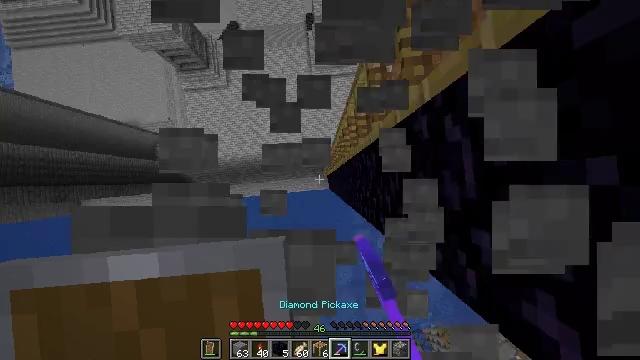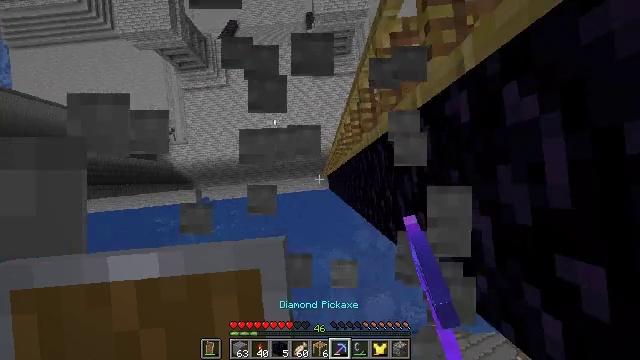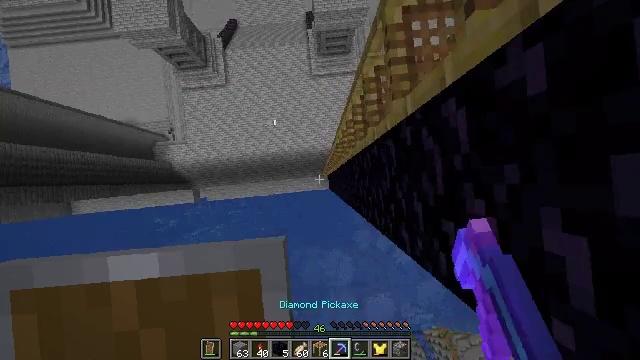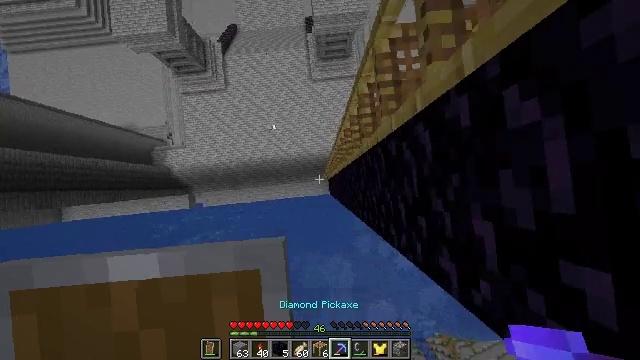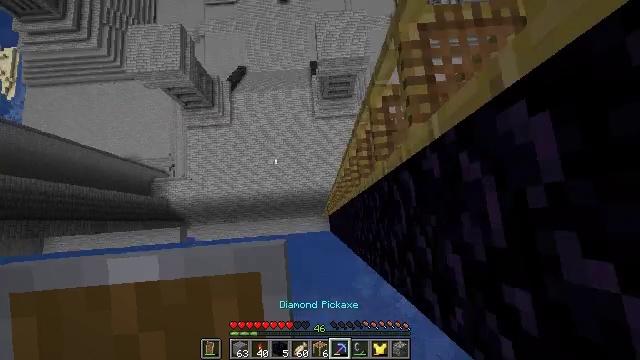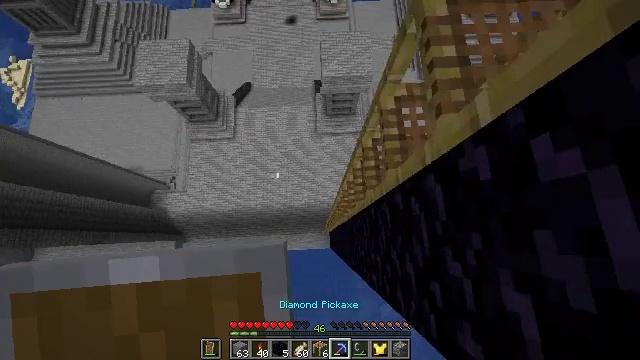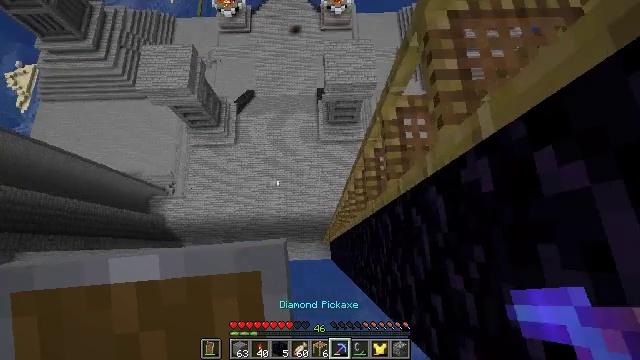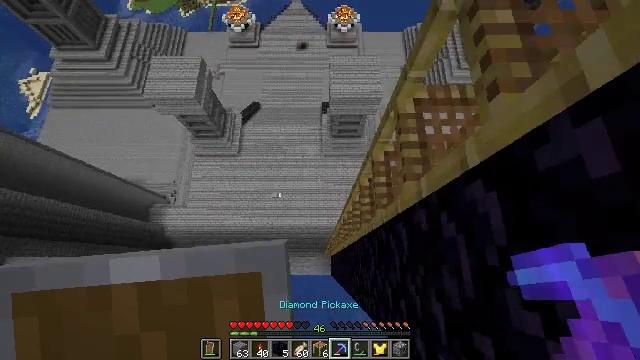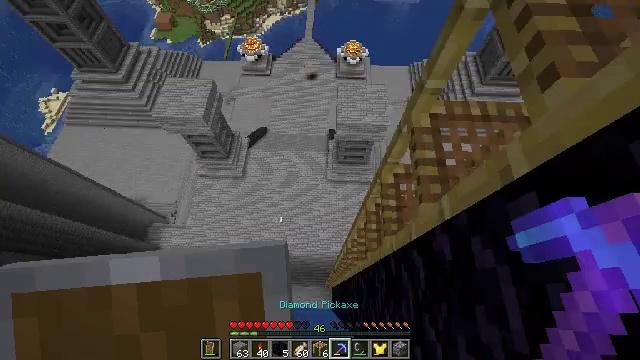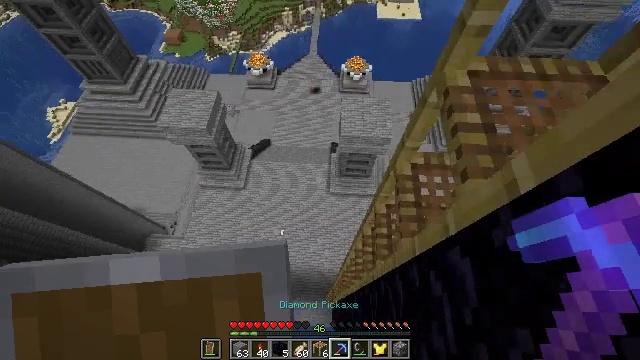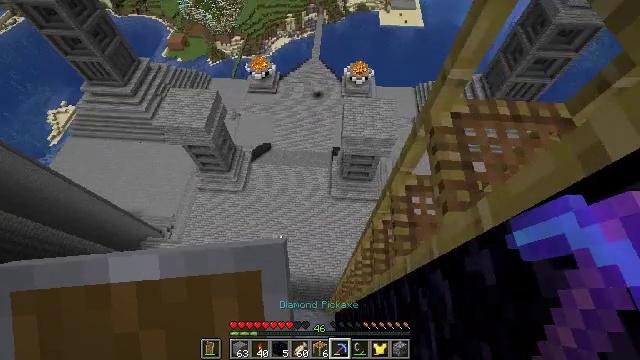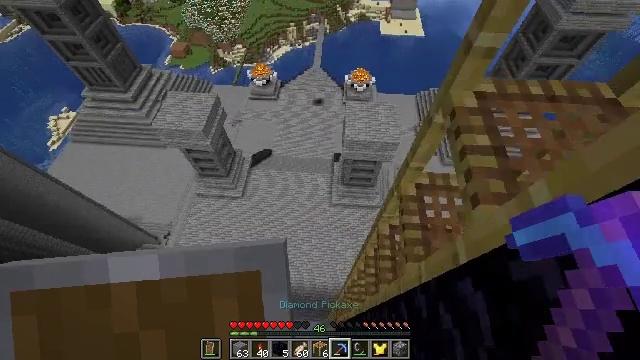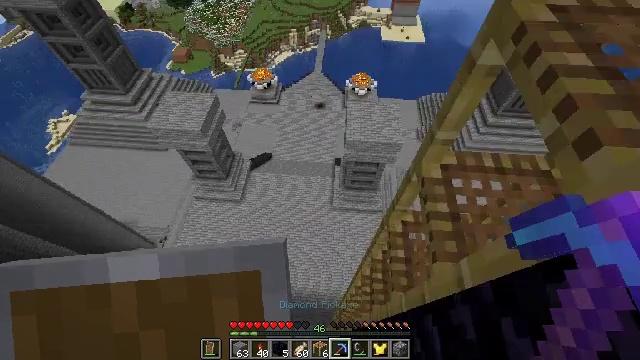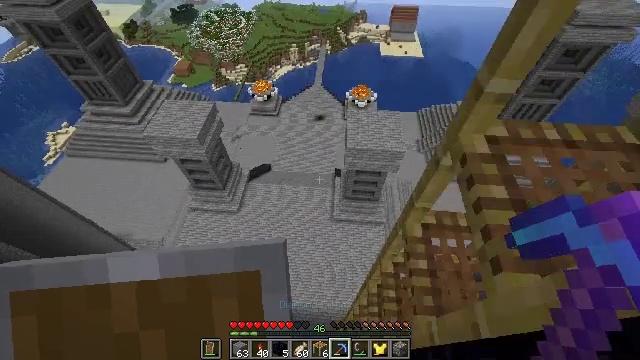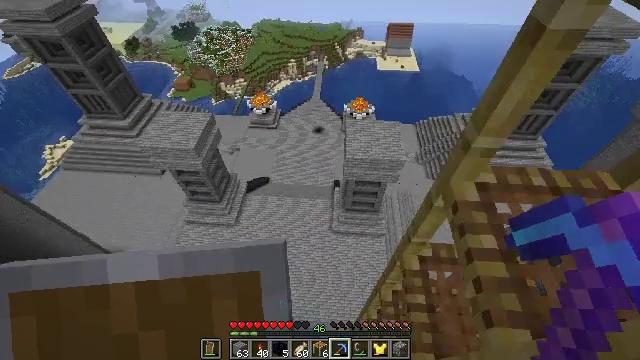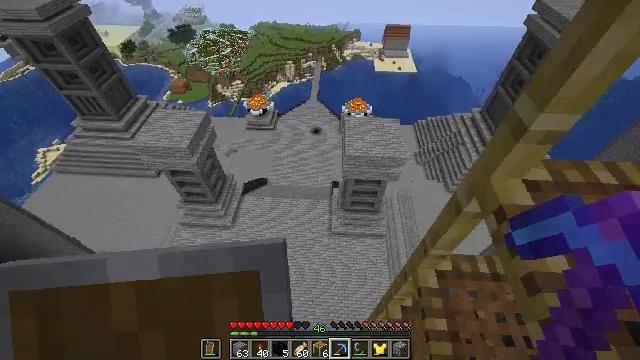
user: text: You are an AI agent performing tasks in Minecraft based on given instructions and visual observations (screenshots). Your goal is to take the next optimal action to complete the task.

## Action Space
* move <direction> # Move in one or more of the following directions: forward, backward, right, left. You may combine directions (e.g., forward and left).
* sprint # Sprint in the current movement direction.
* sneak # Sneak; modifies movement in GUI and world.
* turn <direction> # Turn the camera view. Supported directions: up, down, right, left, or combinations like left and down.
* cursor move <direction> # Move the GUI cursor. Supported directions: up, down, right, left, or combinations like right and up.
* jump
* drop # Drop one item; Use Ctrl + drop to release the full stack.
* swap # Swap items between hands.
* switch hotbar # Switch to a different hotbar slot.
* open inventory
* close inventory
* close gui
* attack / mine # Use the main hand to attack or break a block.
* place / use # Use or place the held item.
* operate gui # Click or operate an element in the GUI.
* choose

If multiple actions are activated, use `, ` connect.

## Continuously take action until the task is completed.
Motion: motion action
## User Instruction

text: Dismantle the scaffolding.
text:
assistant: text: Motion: attack / mine
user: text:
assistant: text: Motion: no_op
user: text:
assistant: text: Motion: turn up
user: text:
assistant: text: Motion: turn left and up
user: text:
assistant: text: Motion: turn left and up
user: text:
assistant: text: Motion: turn left and up
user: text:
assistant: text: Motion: turn left and up
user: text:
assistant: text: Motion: turn left and up
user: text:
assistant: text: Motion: turn left and up
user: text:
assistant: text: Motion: turn up, jump
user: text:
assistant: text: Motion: turn up, jump
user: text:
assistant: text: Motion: turn up, jump
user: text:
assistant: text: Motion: turn up, jump
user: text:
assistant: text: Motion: turn up, jump
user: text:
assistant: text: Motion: no_op
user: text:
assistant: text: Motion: turn right
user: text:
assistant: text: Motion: turn right
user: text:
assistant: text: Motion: no_op
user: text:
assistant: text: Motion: no_op
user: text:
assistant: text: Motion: no_op
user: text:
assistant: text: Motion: no_op
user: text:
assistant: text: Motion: turn left and up
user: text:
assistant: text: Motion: turn left and up
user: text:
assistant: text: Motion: turn left and up
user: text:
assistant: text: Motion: turn up
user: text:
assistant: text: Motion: turn up
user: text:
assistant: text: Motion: no_op
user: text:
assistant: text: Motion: no_op
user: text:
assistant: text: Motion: no_op
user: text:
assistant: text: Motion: turn left